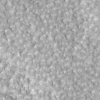
Label: not_dusty